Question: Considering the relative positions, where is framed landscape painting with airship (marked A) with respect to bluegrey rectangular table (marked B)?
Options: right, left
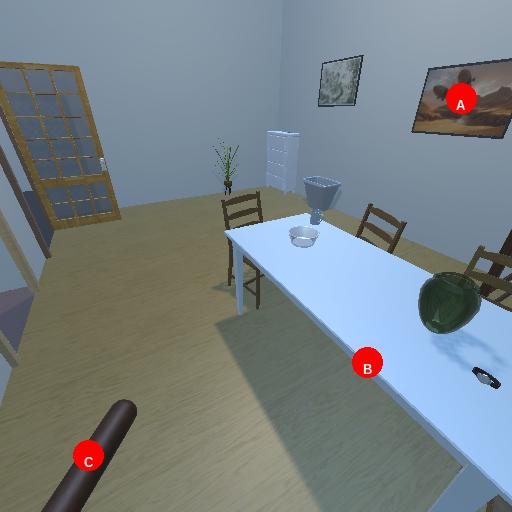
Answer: right